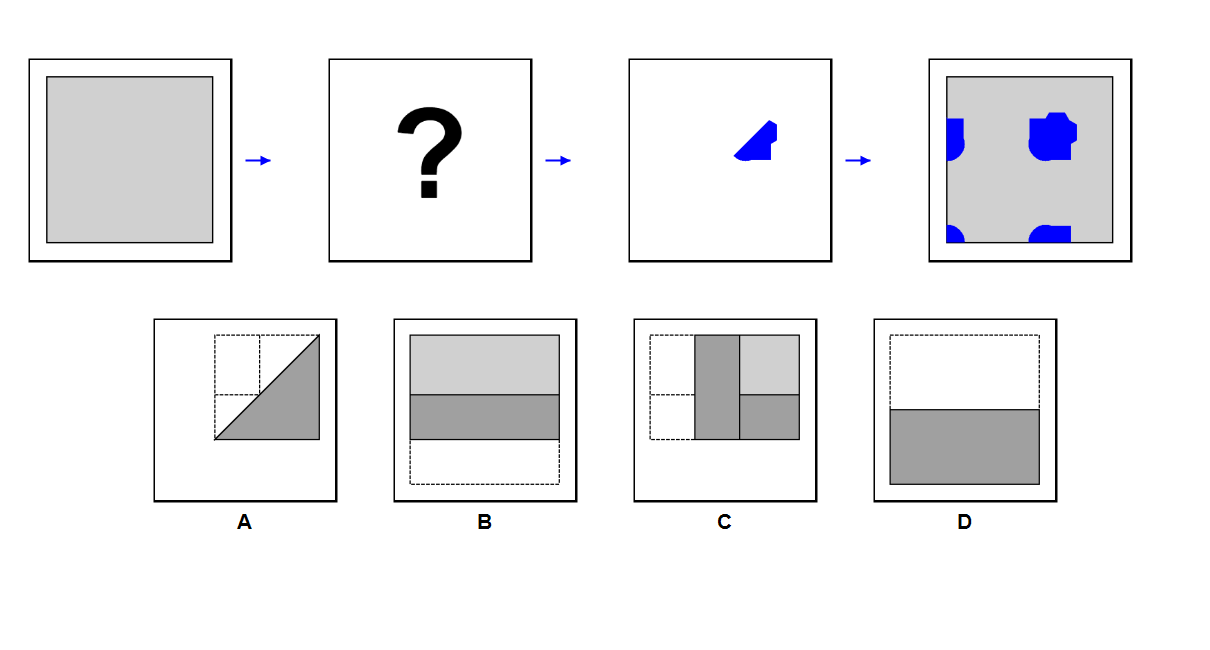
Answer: D